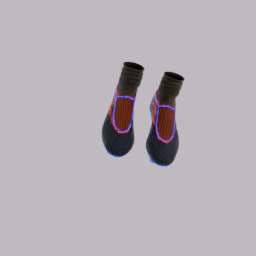
Label: people